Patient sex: M
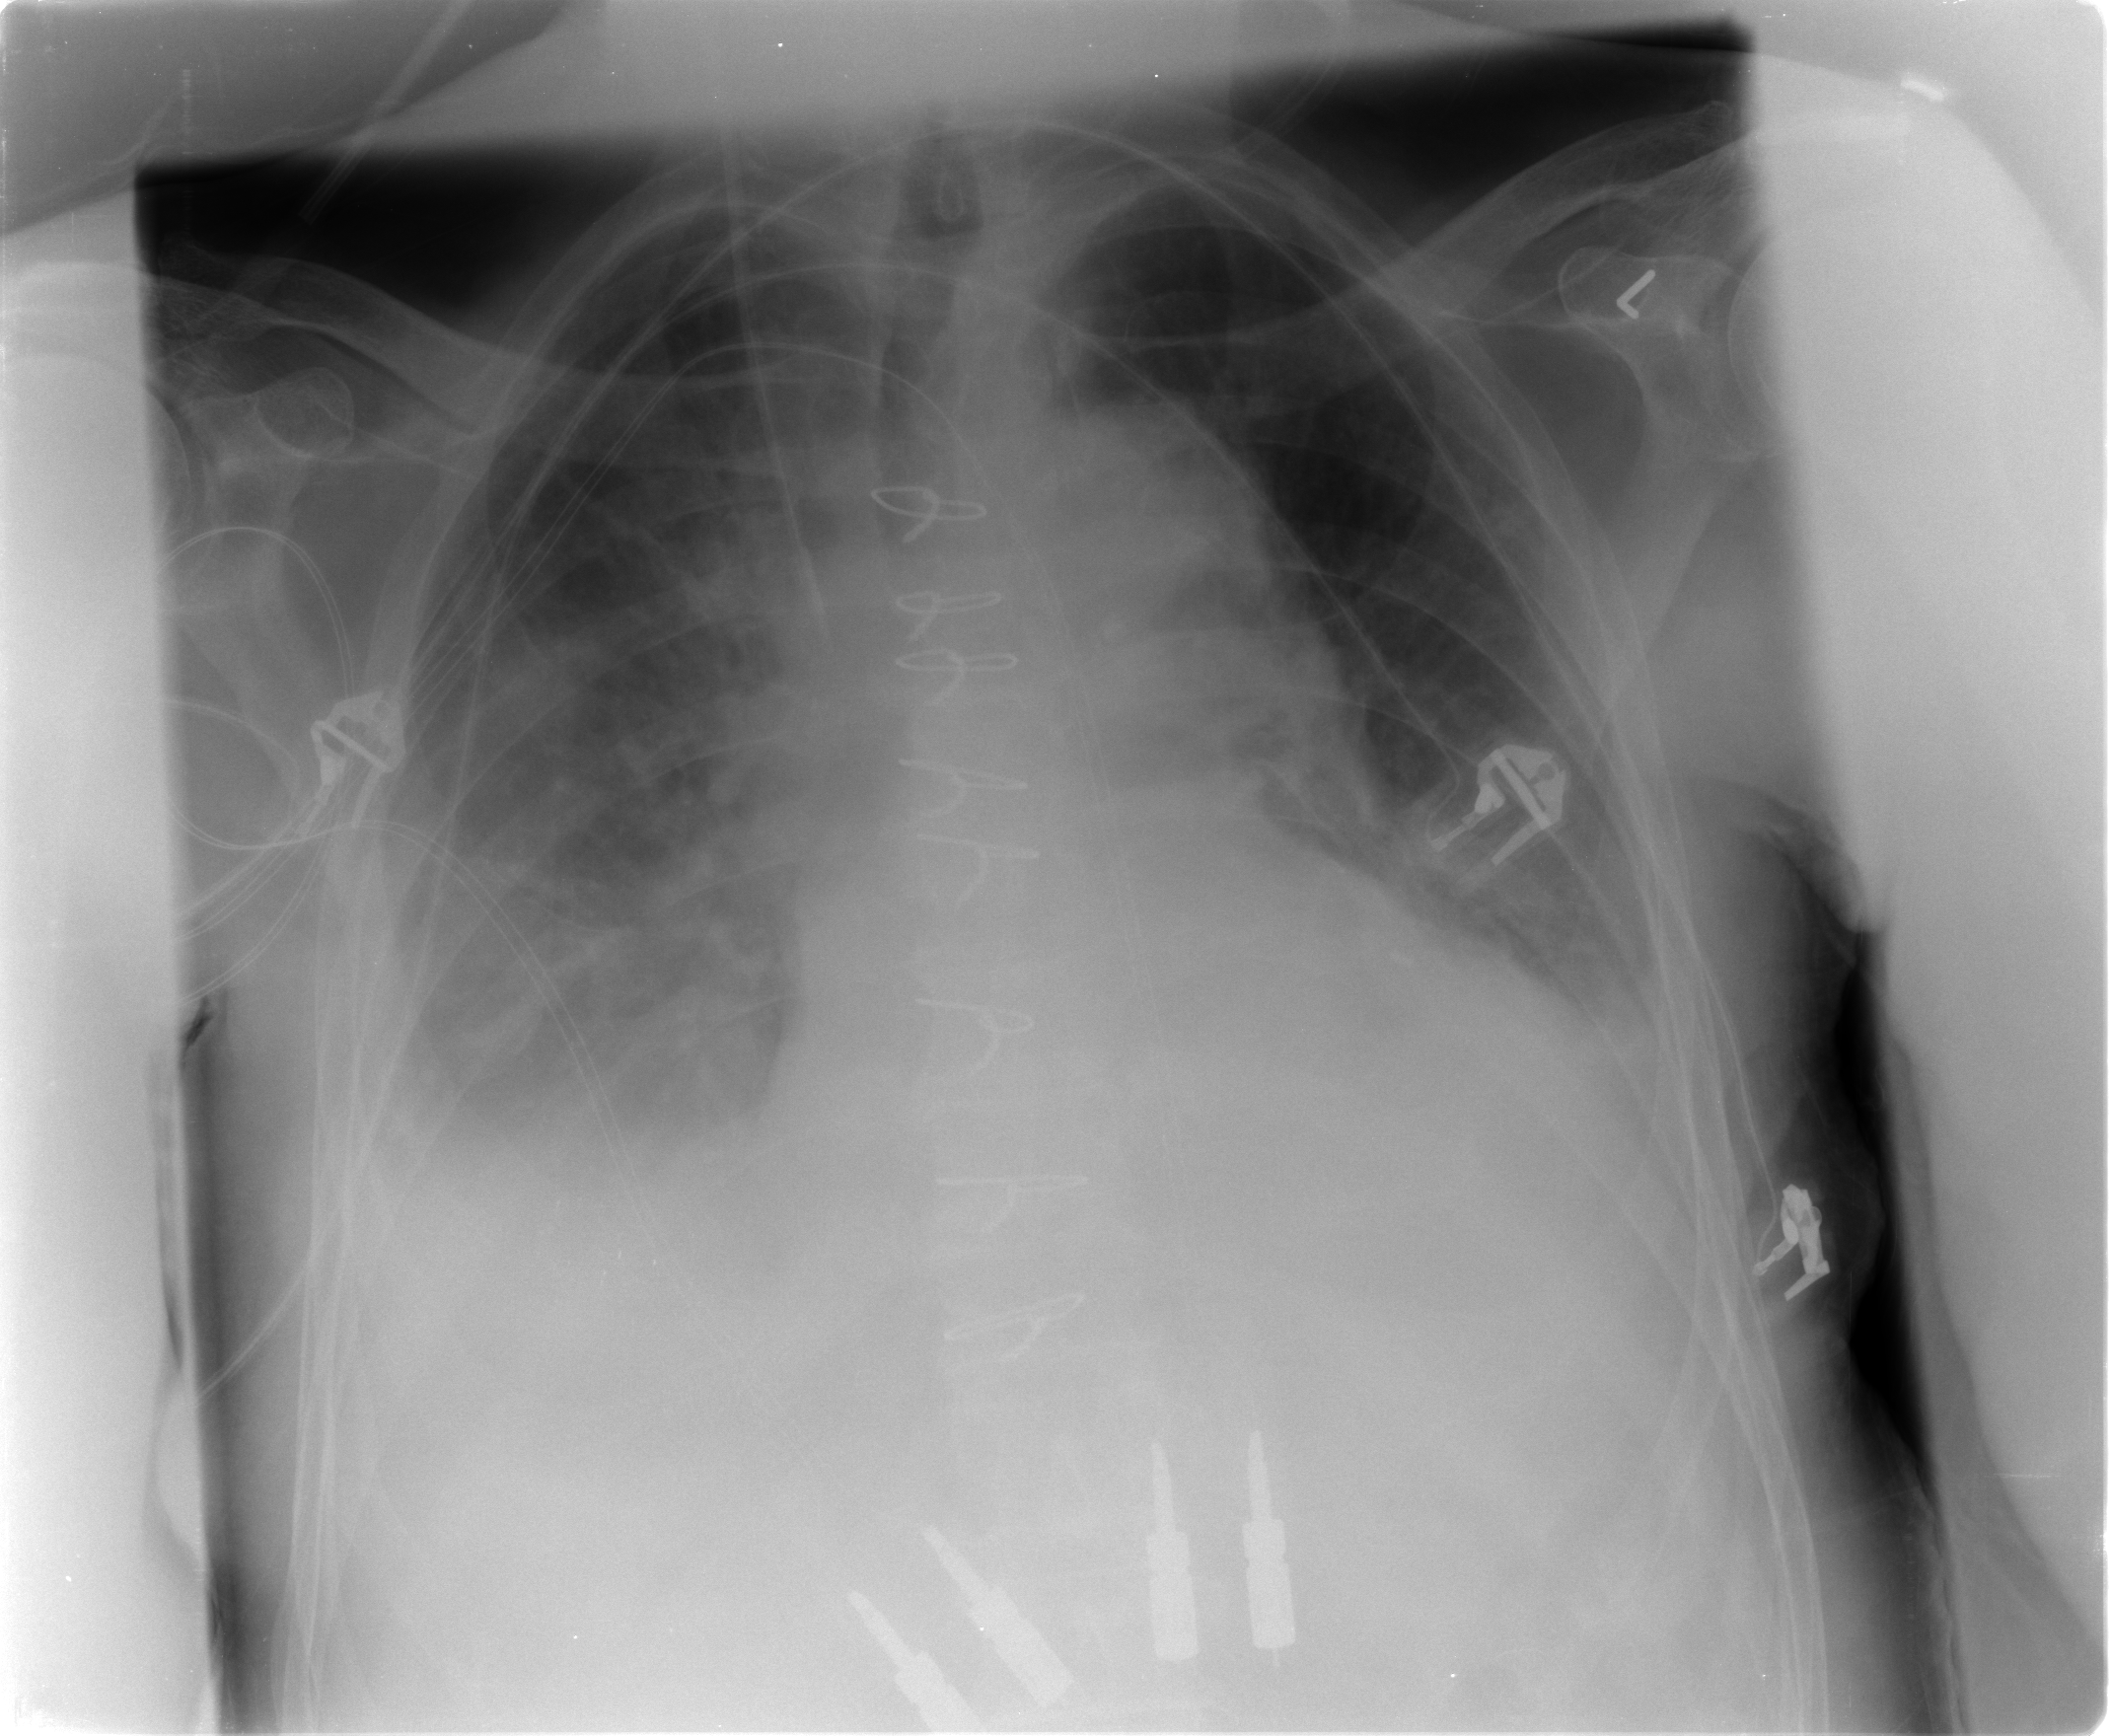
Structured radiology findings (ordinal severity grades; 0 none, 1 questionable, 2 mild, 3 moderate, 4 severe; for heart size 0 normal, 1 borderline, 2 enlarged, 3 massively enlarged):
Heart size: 0
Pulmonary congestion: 1
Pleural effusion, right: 2
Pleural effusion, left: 2
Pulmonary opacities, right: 1
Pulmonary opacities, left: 0
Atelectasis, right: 2
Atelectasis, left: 2